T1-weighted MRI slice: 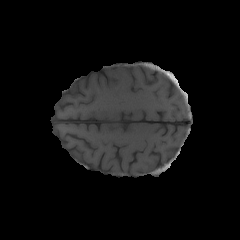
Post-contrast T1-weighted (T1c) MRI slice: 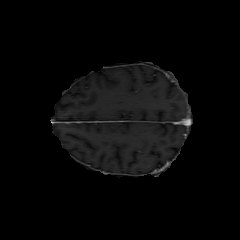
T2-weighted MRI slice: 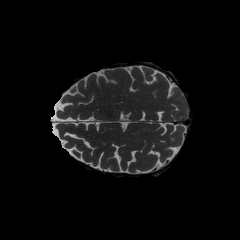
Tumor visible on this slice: no